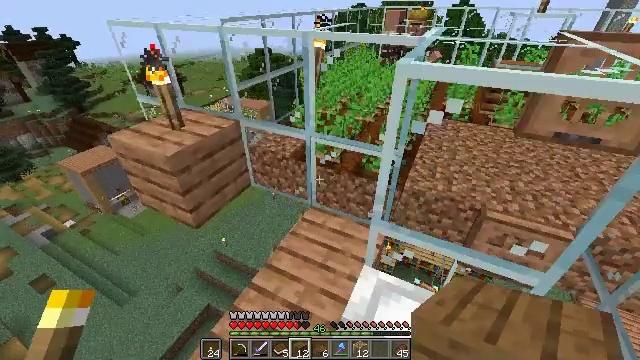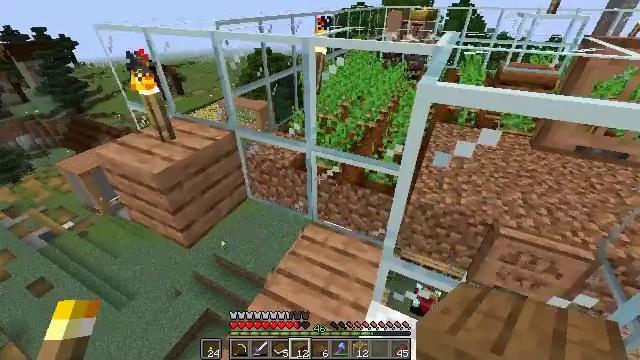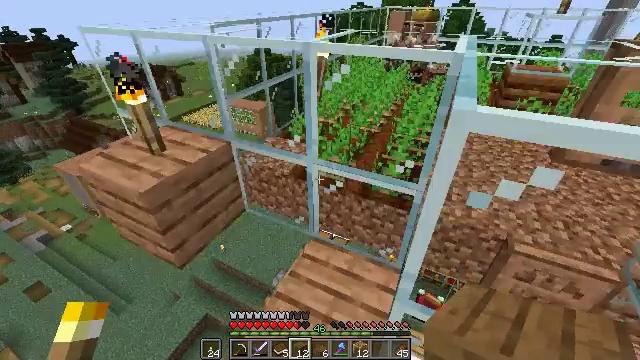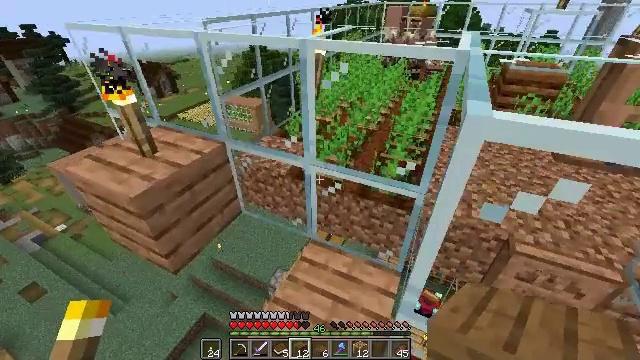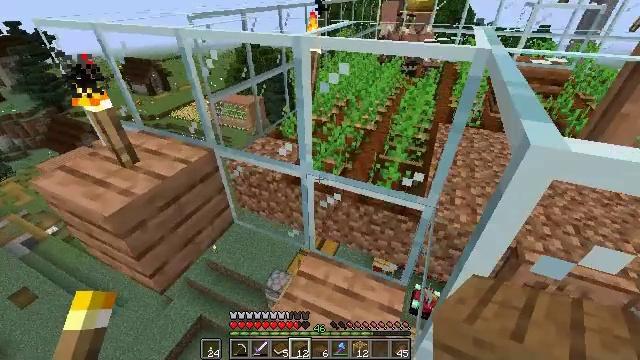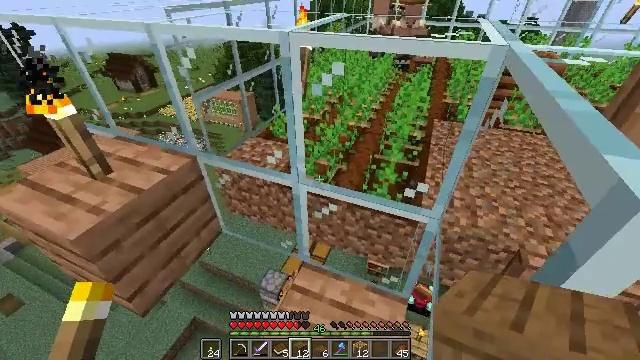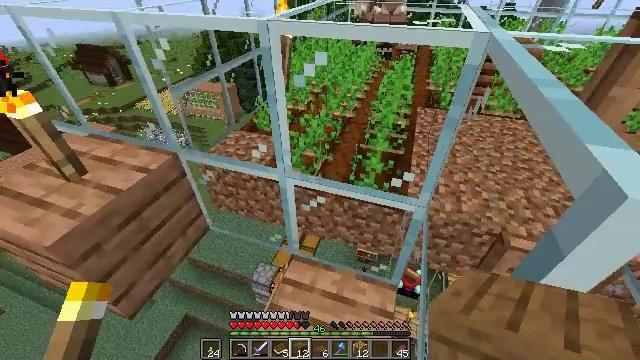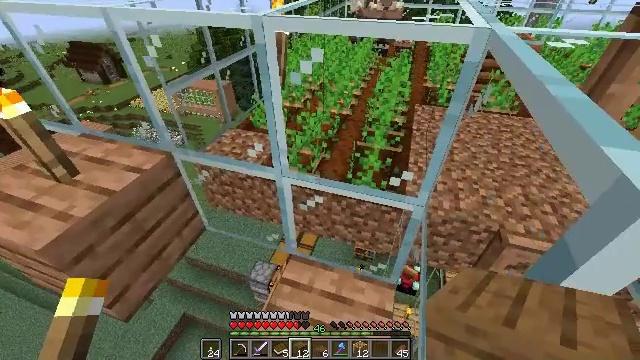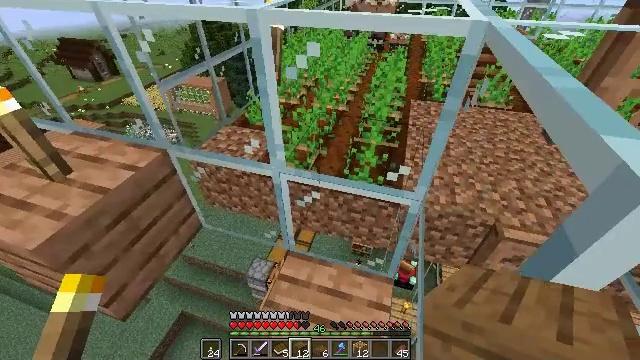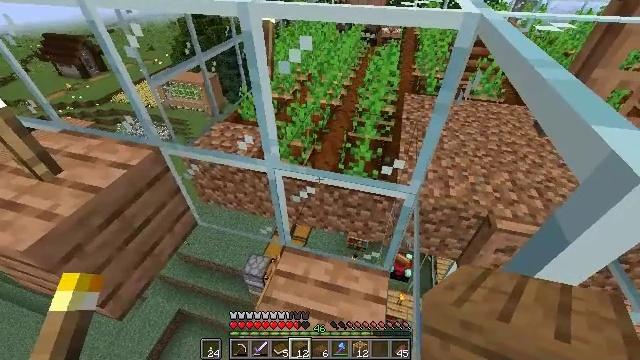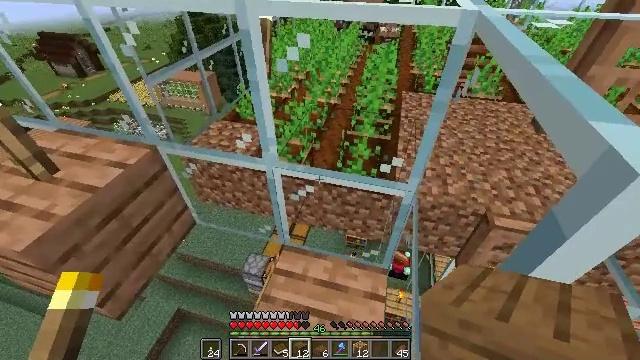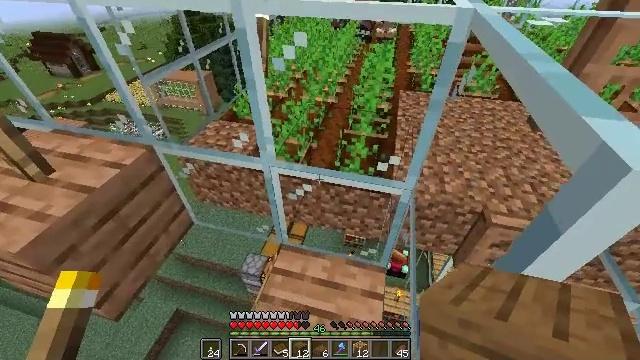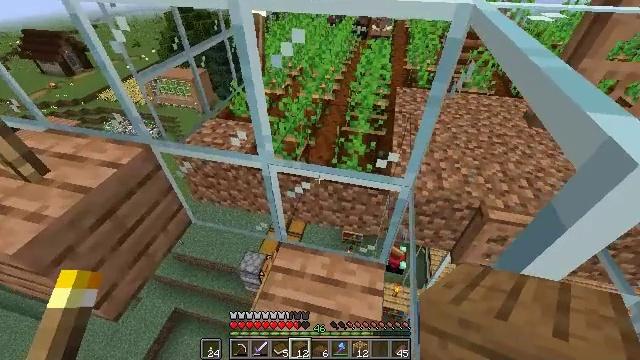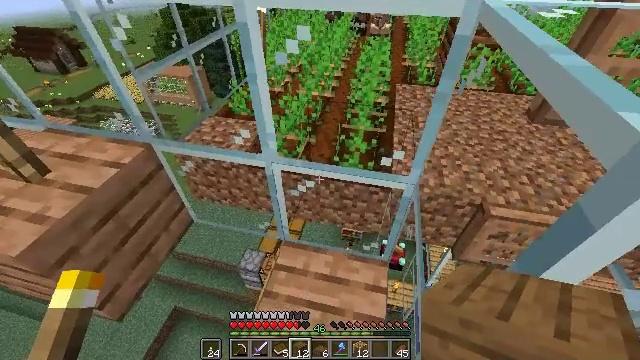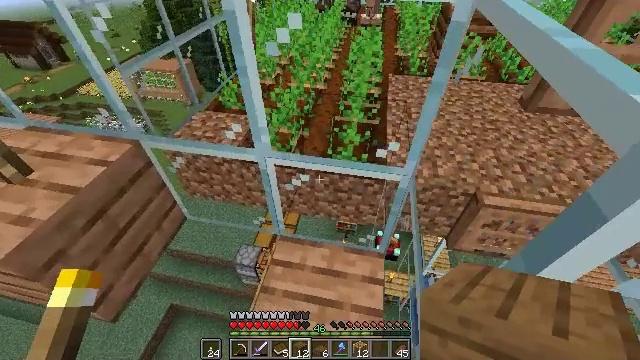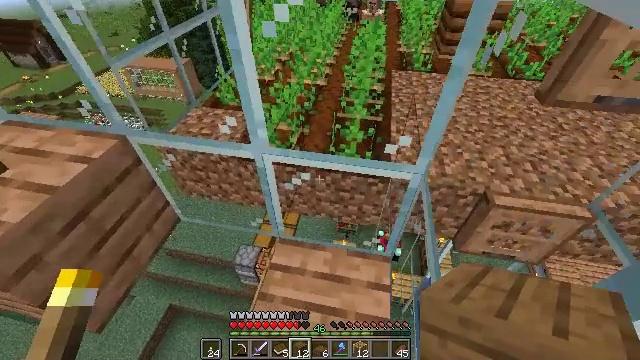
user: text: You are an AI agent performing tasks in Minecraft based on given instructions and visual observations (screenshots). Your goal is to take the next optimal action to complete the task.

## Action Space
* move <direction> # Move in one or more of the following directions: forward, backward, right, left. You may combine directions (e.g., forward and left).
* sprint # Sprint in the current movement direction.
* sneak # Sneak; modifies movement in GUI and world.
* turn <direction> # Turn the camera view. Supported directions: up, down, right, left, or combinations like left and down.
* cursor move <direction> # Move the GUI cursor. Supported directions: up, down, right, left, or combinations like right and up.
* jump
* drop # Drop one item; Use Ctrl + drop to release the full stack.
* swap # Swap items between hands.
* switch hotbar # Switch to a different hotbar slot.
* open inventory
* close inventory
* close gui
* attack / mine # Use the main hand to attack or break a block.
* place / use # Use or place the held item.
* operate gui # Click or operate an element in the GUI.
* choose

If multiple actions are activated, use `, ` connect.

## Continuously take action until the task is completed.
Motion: motion action
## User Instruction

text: Make a spruce fence gate with sticks and spruce planks.
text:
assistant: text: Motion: move forward
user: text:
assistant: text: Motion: move forward
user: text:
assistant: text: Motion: move forward
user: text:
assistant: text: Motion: move forward, turn right
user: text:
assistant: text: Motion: turn right and down
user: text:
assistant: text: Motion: turn right and down
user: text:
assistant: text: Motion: no_op
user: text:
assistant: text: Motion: turn right
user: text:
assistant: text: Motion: turn right and down
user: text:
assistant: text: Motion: no_op
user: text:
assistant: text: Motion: no_op
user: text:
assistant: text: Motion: move forward
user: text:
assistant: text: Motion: move forward
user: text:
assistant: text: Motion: move forward, turn right and down
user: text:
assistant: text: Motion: move forward
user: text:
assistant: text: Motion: move forward
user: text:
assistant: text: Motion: move forward
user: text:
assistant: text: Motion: move forward
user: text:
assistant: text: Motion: move forward
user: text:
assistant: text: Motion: move forward, turn right and down
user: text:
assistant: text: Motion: turn right and down
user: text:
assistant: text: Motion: turn right
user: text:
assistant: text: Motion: no_op
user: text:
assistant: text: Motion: no_op
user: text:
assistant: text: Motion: turn left
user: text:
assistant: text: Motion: turn left
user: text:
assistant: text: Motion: turn left and up
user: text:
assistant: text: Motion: turn left and up
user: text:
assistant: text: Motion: turn left and up
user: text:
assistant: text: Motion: no_op